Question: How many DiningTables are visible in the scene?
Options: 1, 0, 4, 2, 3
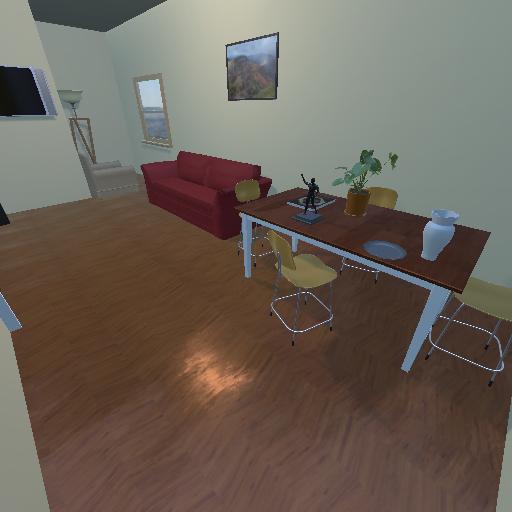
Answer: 1